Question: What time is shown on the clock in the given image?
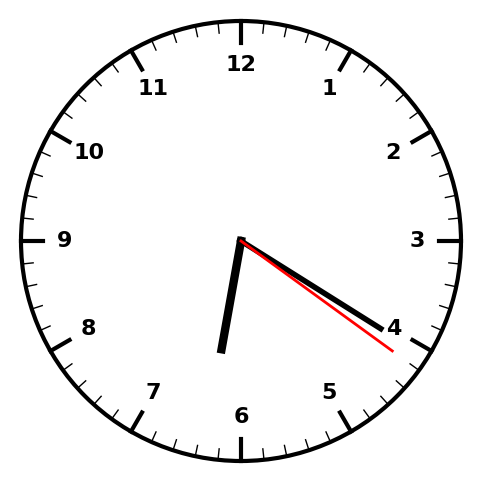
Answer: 06:20:21